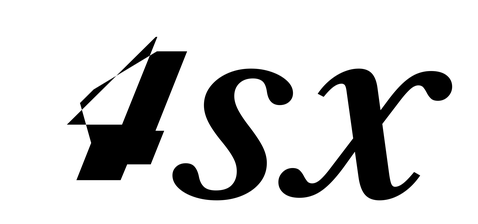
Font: LibreCaslonText-Italic_SemiBold_Italic